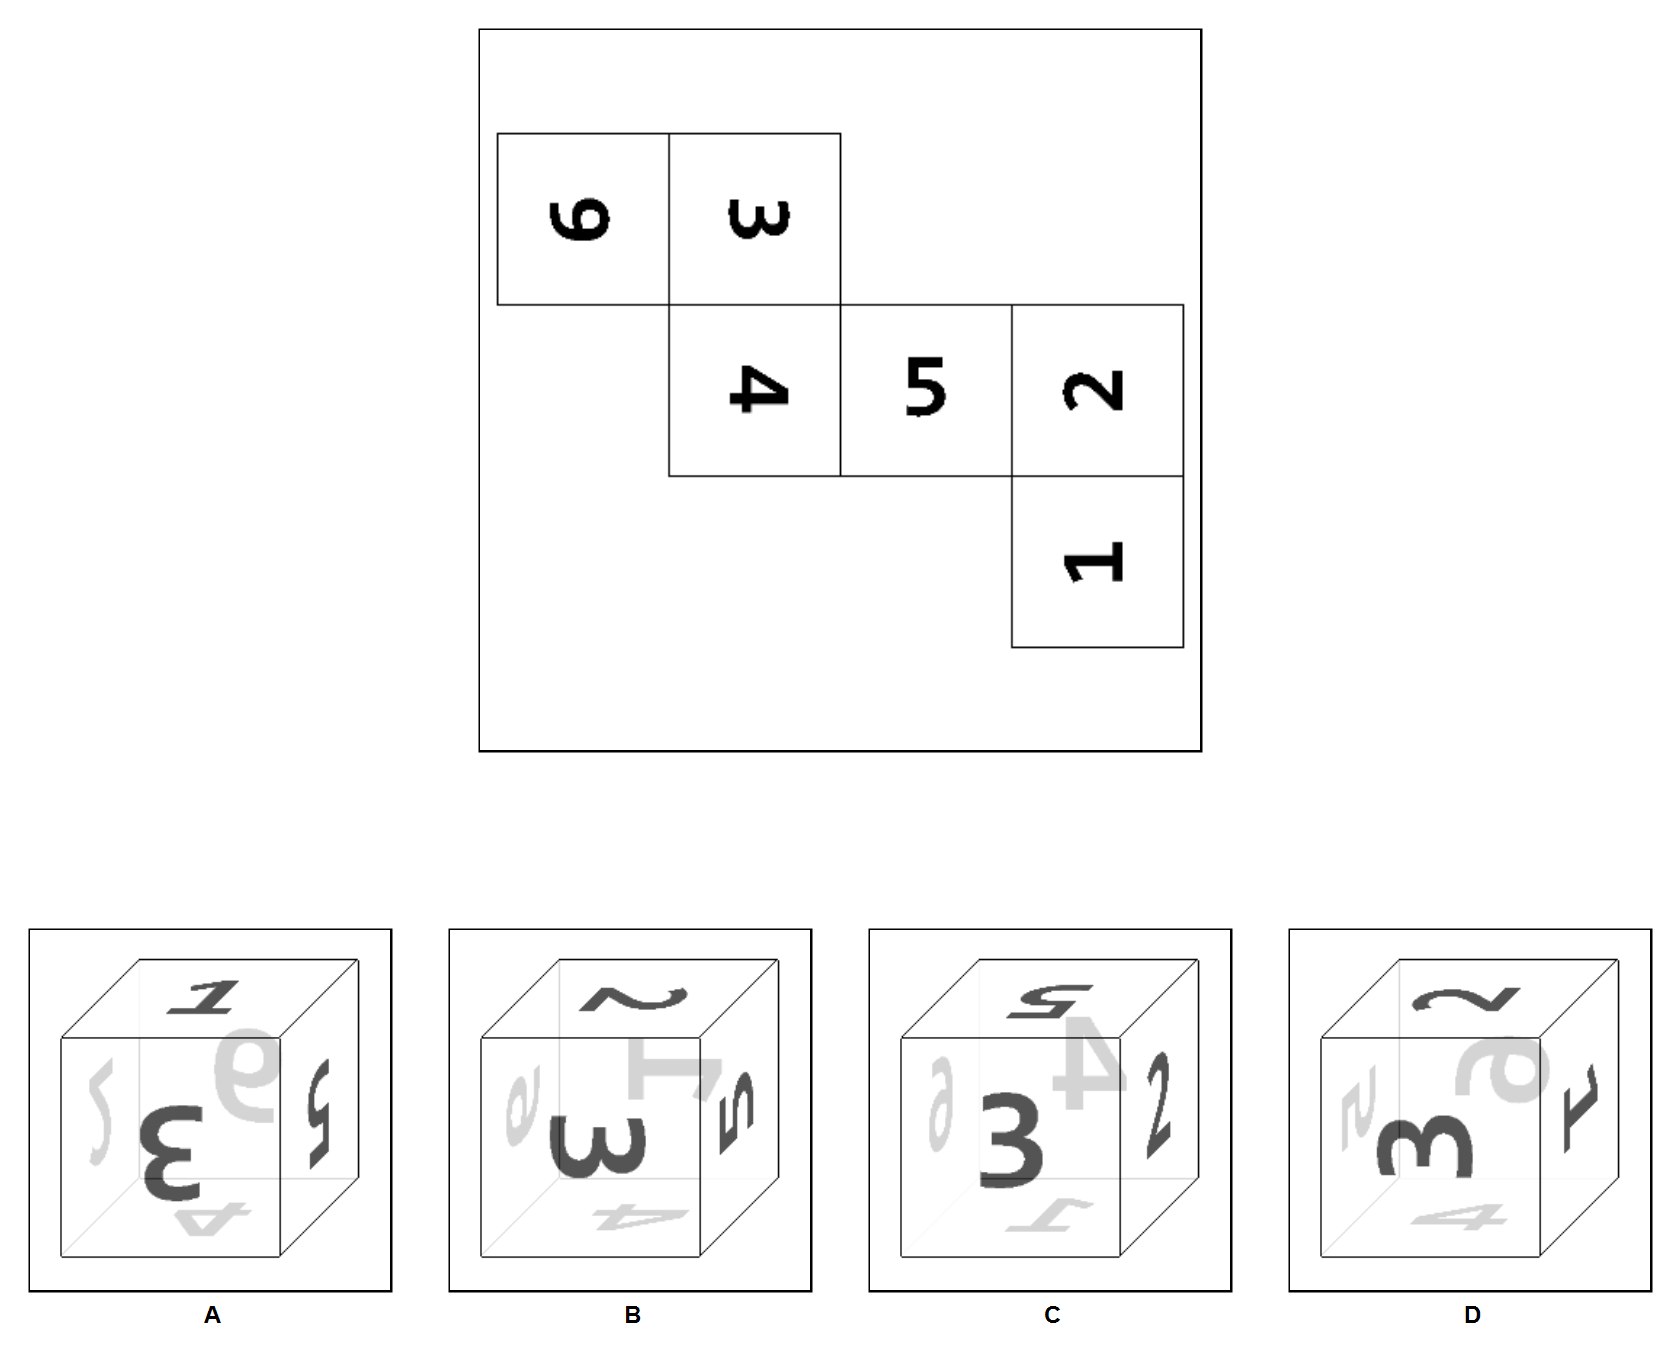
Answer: B